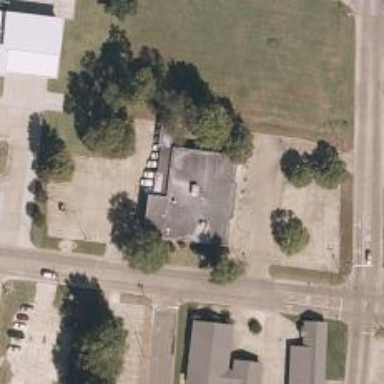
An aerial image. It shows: Post office.